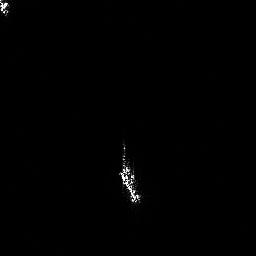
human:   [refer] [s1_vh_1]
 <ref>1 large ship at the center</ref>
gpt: <box>[[44, 54, 55, 78, 0]]</box>